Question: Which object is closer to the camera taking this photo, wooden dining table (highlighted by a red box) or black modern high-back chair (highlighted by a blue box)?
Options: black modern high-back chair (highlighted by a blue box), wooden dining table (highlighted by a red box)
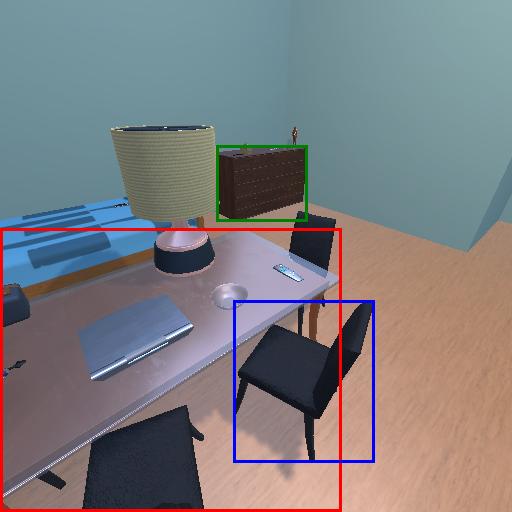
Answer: black modern high-back chair (highlighted by a blue box)